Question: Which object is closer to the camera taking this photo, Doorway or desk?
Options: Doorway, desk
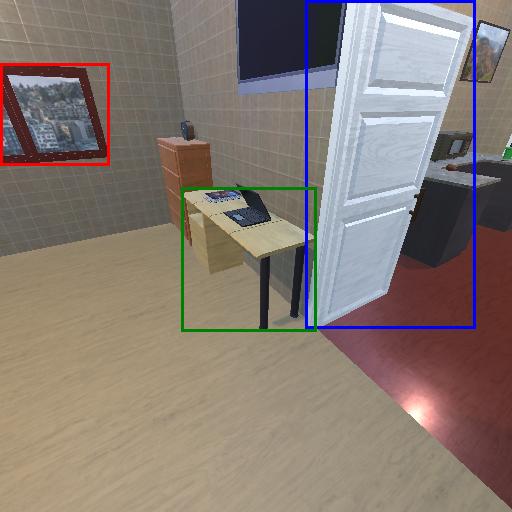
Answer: Doorway